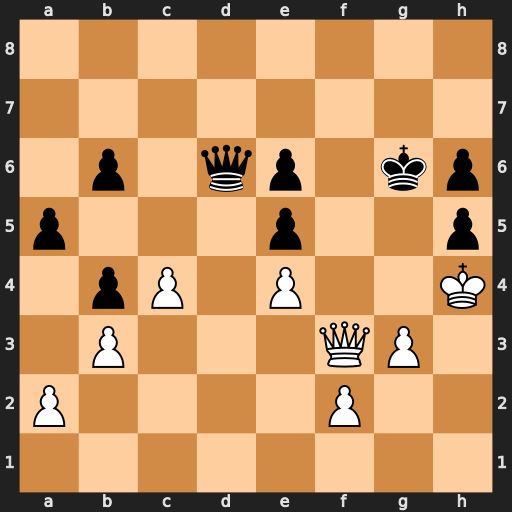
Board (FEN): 8/8/1p1qp1kp/p3p2p/1pP1P2K/1P3QP1/P4P2/8
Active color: w
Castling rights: -
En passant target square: -
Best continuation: Qxh5+ Kg7 Qe8